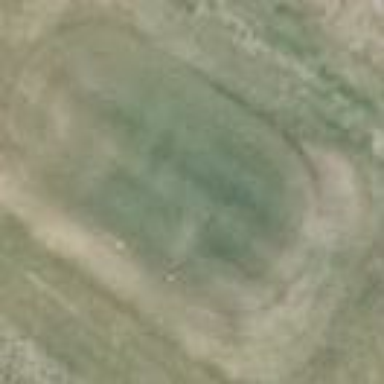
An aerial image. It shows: Golf tee.